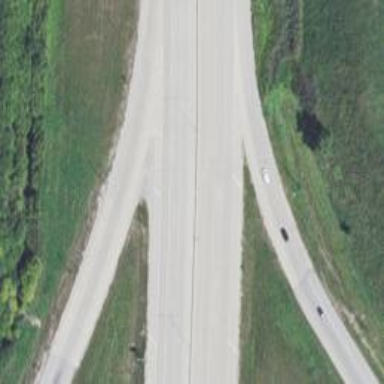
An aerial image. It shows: Trunk highway with expressway features.